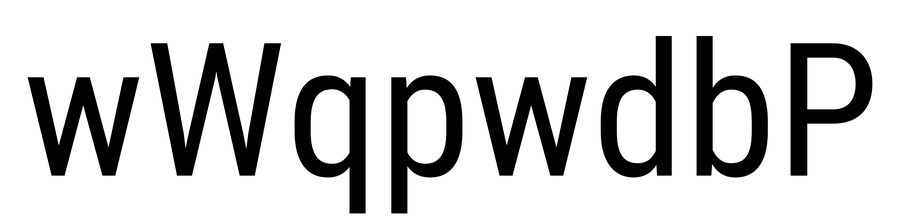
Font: Roboto_Condensed_Regular